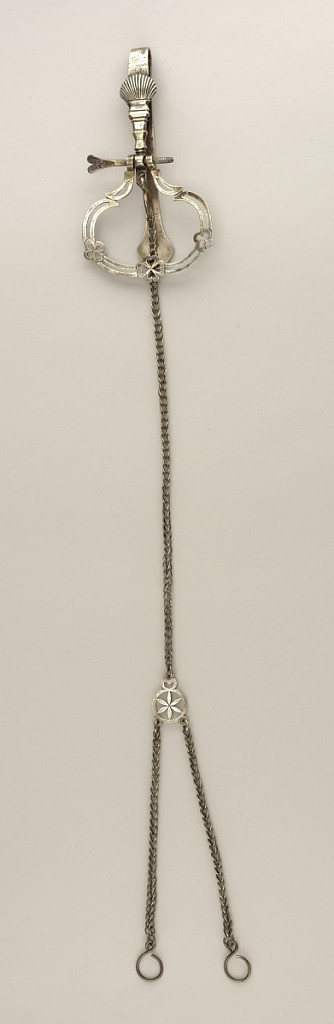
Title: Chatelaine
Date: early 19th century
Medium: Silver
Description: Folding peep-show on seven pieces of paper, cut out. Scene shows buildings falling as flood waves lap in the foreground; many people drowning or in distress. An open landscape in the background.